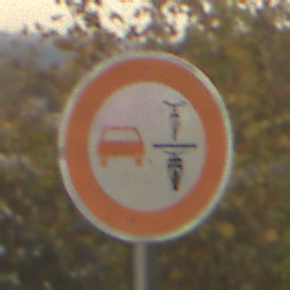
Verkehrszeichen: VerbotUeberholenEinspurigeFahrzeuge
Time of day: SunriseSunset
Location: Outdoor (Nature)
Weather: PartlyCloudy
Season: NotSpecified
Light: Natural